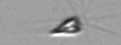
Label: Calciopappus